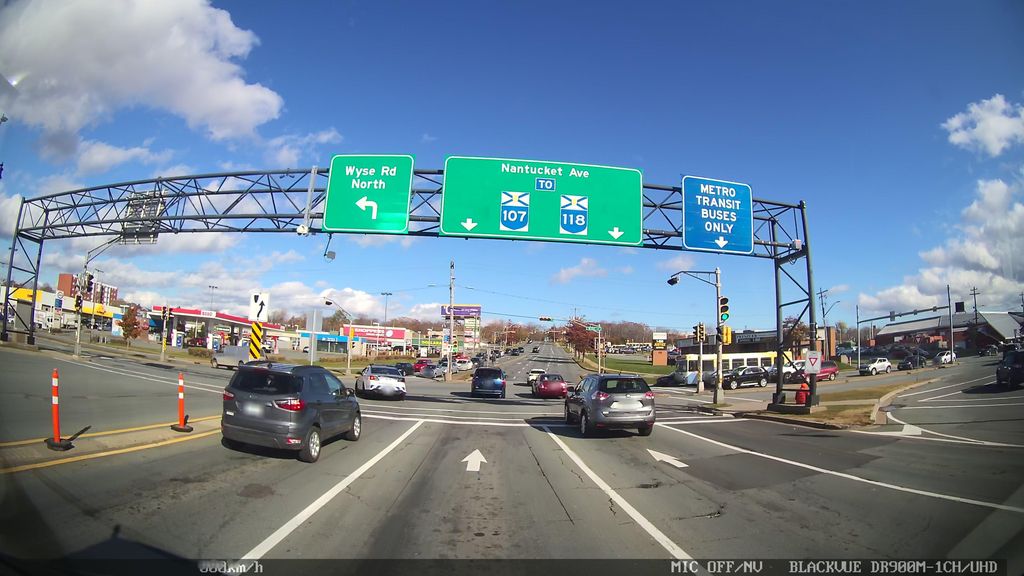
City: halifax